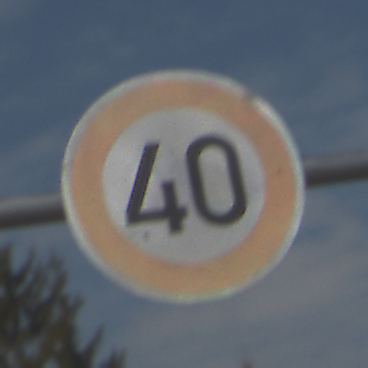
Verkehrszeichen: Geschwindigkeit40
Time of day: Midday
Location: Outdoor (Suburban)
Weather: PartlyCloudy
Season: NotSpecified
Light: Natural